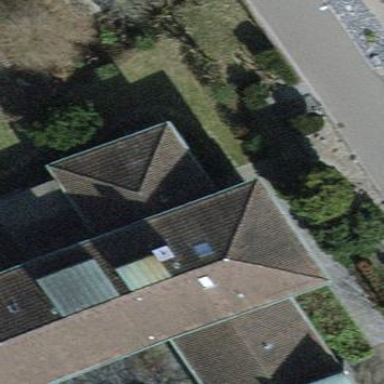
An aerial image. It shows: The building has hipped roof. The orientation of the roof is across.